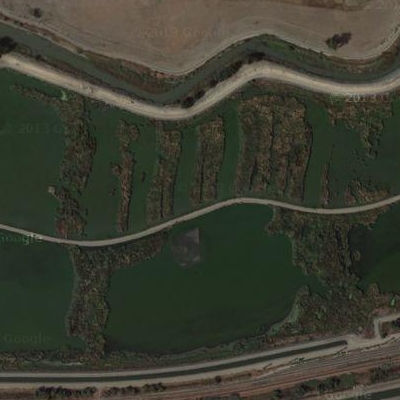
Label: dRiverLake